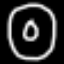
Label: donut